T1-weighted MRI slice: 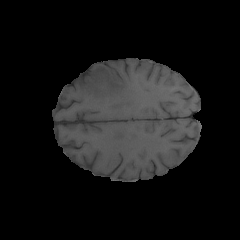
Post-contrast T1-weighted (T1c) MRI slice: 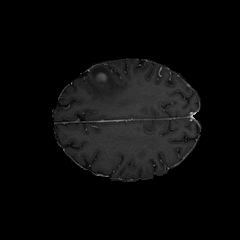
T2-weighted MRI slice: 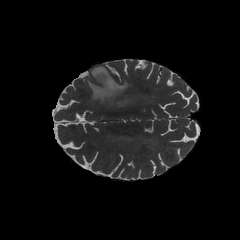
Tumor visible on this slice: yes